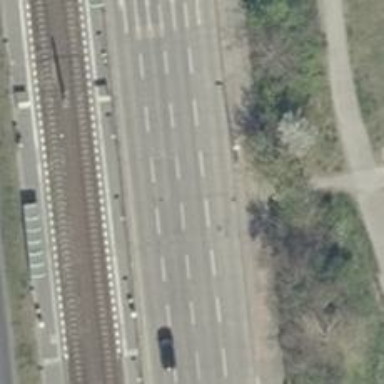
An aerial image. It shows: Secondary road with asphalt surface and lane markings.